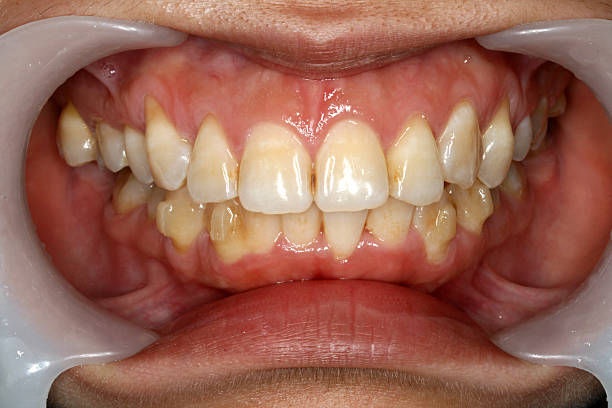
Condition: Gingivitis